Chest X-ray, PA view. Patient: 66 years old, sex M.
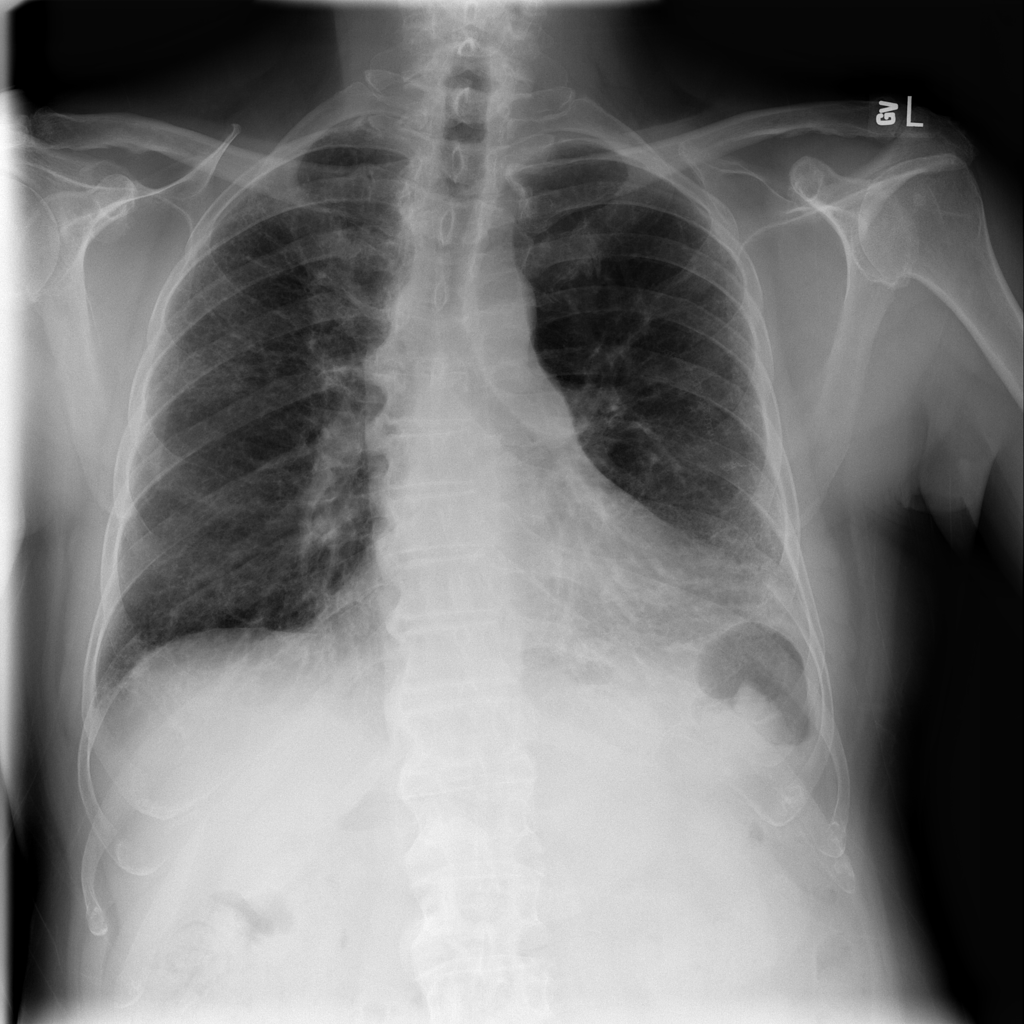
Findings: No Finding